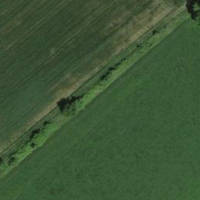
EUNIS habitat code: 52
Species observed at this site:
Dipsacus fullonum
Tanacetum vulgare